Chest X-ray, AP view. Patient: 53 years old, sex M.
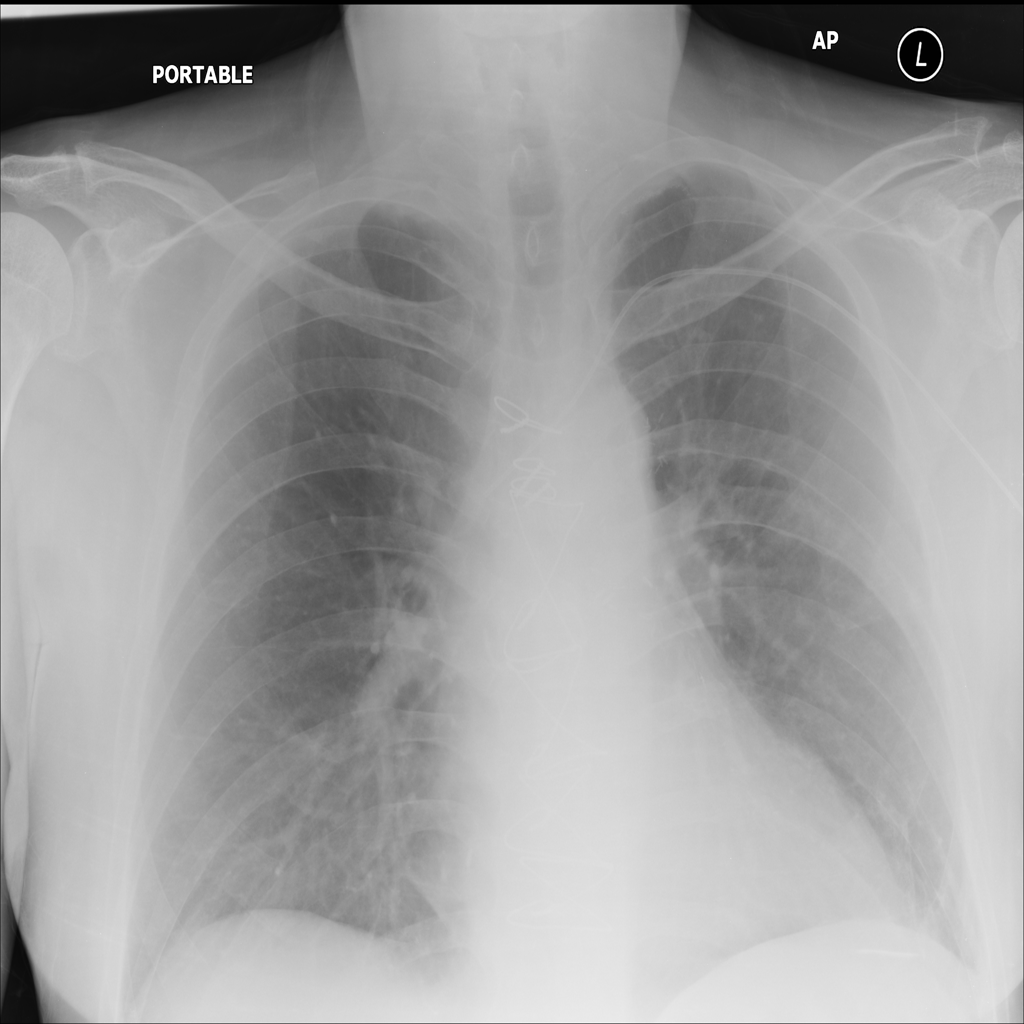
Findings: Atelectasis